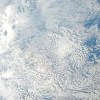
Label: cloud